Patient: sex M, age 76
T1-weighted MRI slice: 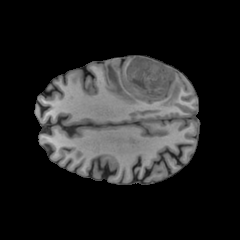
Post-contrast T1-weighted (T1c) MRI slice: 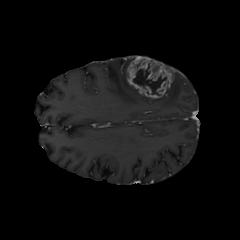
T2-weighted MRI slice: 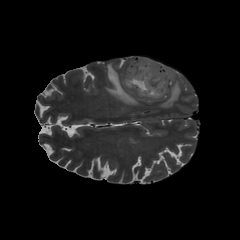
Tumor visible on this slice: yes
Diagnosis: Glioblastoma, IDH-wildtype
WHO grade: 4